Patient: sex M, age 17
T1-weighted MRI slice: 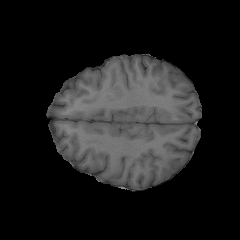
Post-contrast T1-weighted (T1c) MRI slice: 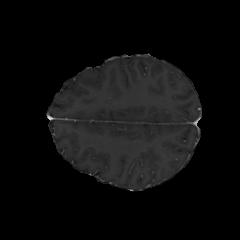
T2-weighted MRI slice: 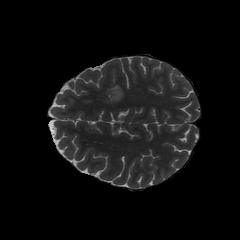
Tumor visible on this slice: yes
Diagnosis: Astrocytoma, IDH-mutant
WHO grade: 4